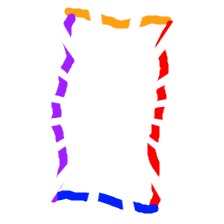
Shape: rectangle